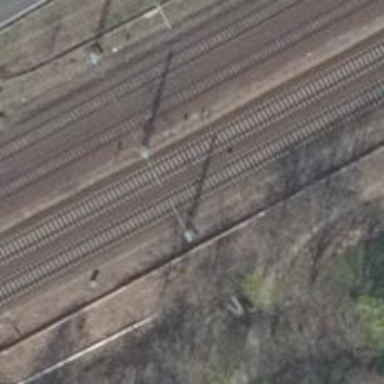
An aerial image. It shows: Railway signal.